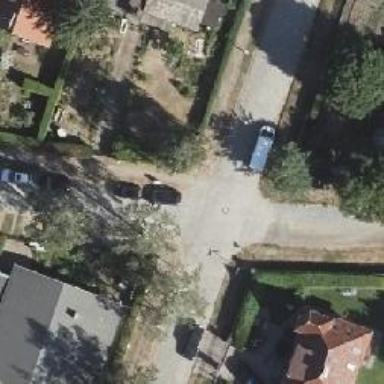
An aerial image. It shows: Residential road.